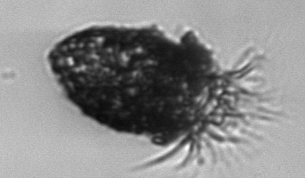
Label: Stenosemella_pacifica